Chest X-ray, AP view. Patient: 66 years old, sex M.
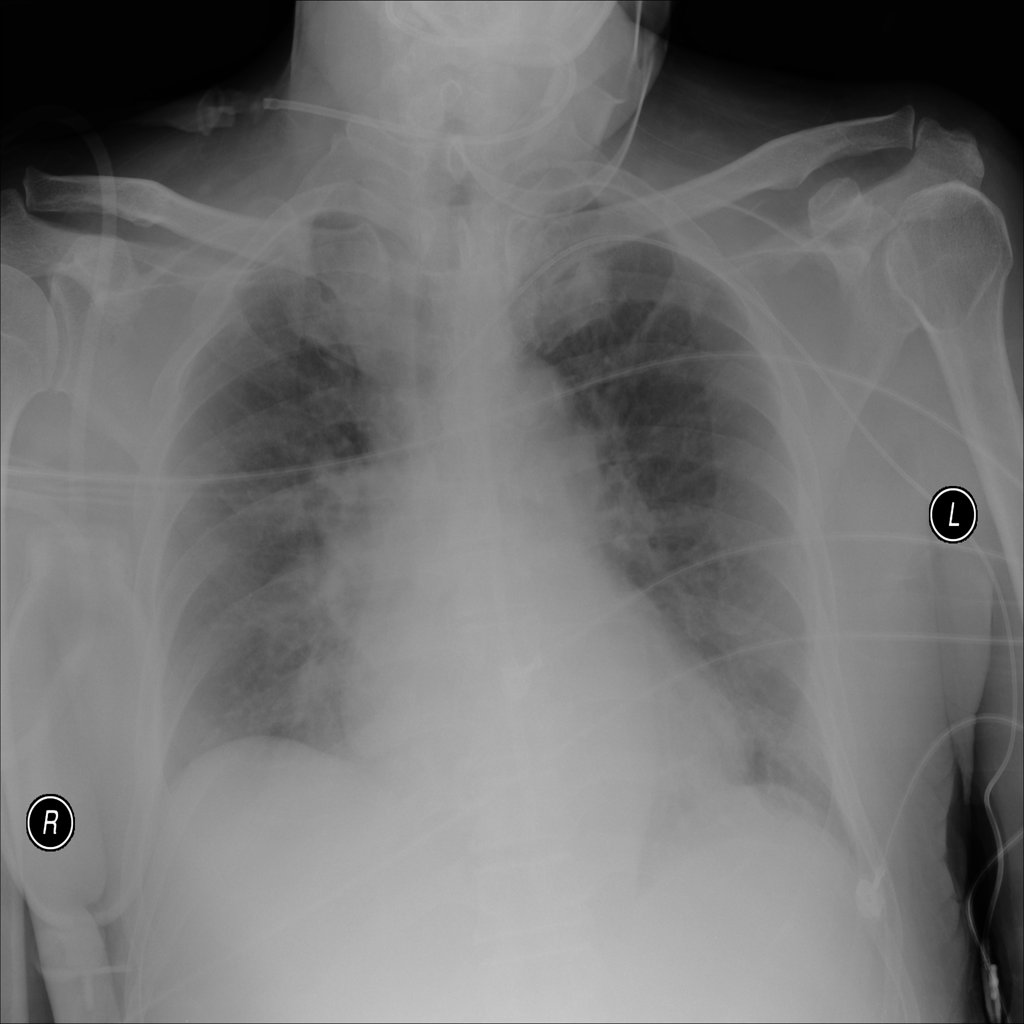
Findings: No Finding